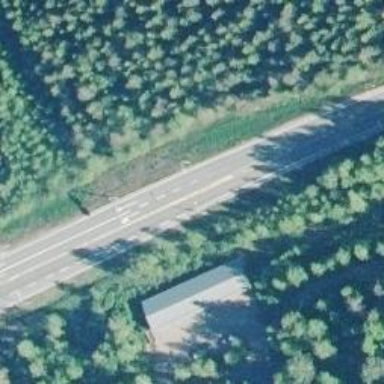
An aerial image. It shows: Asphalt road classified as trunk highway.